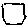
Label: hexagon